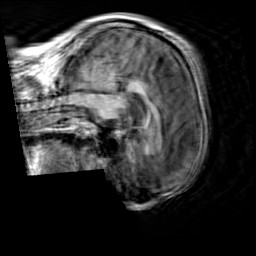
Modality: T1w
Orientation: sagittal
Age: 64
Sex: male
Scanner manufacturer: siemens
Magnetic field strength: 3 T
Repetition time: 2.3 s
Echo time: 0.00303 s